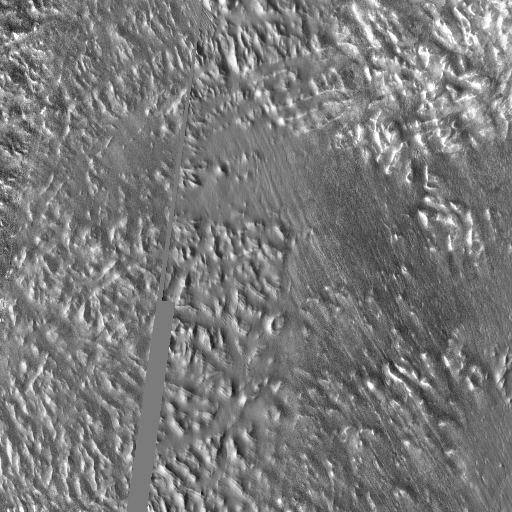
Crater classes present: Background